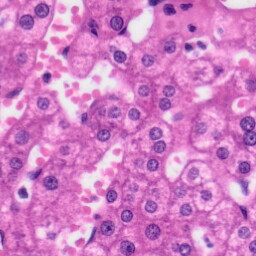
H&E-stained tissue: Liver